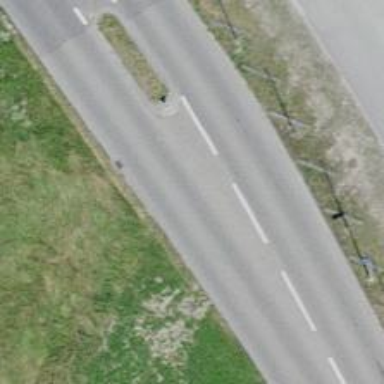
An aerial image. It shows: Tertiary road with asphalt surface.